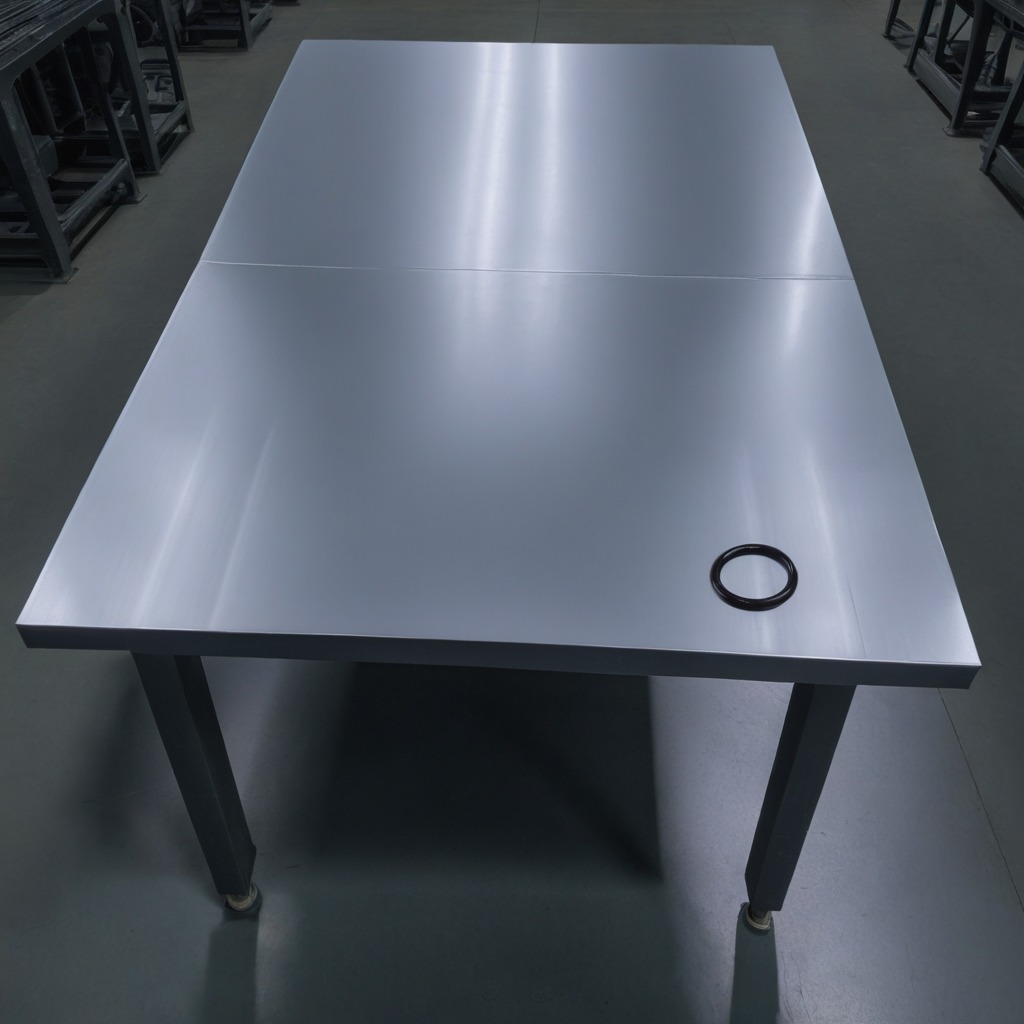
A rubber O-ring is lying on the tabletop.